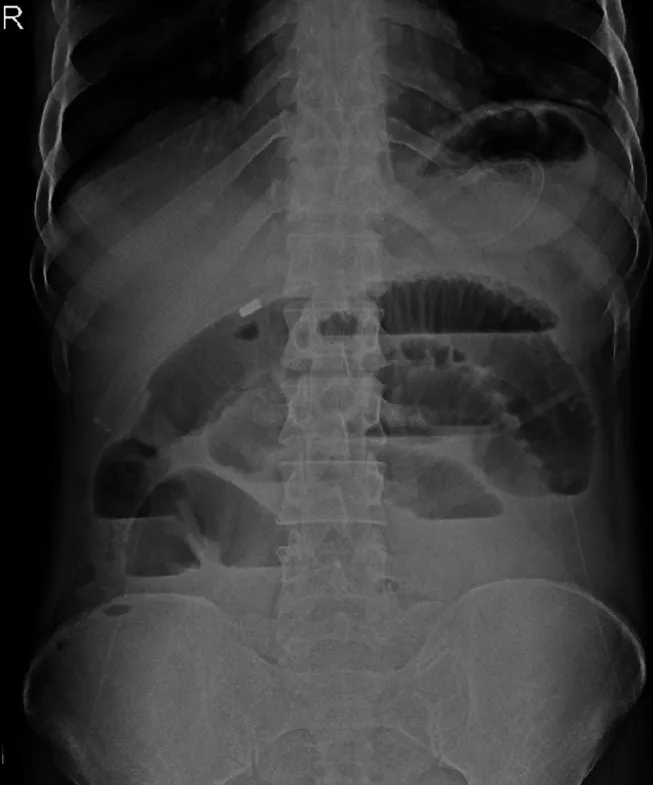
Radiograph of the abdomen in standing view. The erect abdominal X-ray revealed dilated small bowel loops with multiple air-fluid levels, suggestive of small bowel obstruction.
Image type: radiology (x_ray)